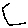
Label: hexagon